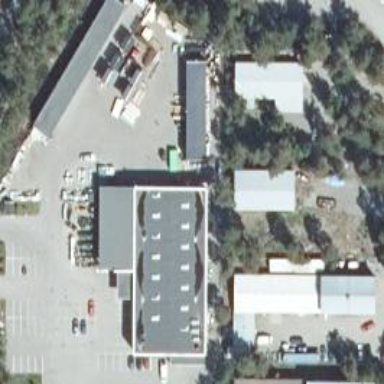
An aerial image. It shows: Commercial building that is convenience shop.